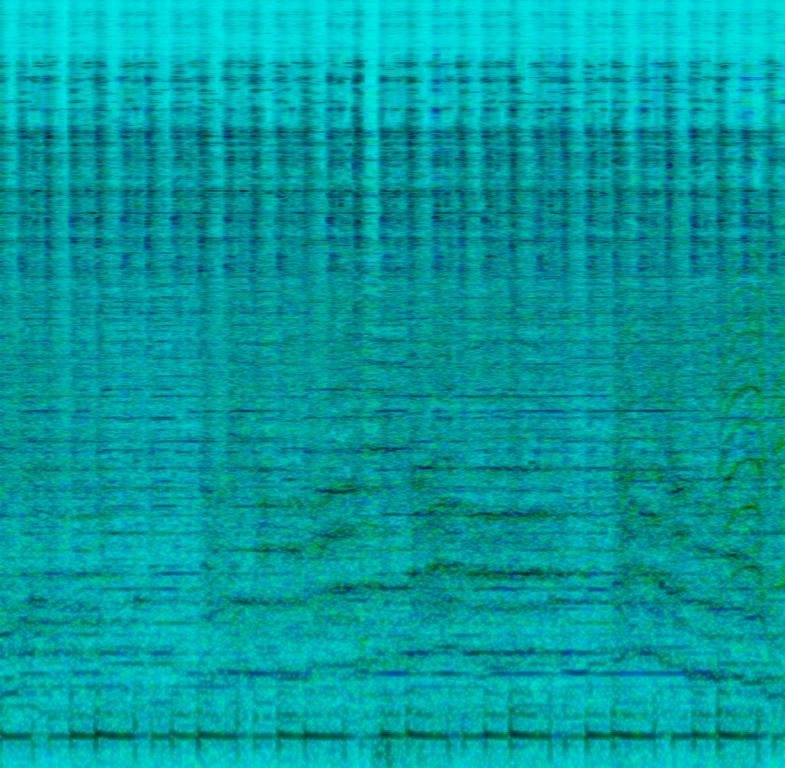
People chant and sing in unison. The song is medium fast tempo with Indian percussion playing fast, violins and other stringed instruments playing harmony along with people clapping. The song is meditational and spirited. The audio quality is poor.